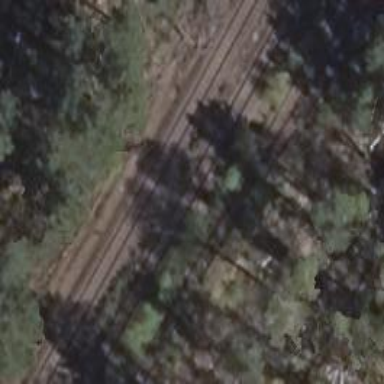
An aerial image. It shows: Railway switch with the turnout side on the right.